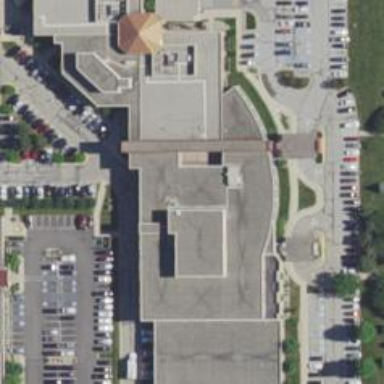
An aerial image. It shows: Healthcare clinic.